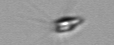
Label: Calciopappus